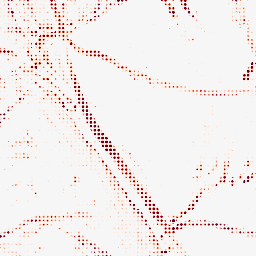
Category: morphological
Decomposition family: morphological_rect
Decomposition parameters: operation: opening
width: 10
height: 10
Upsampling method: sinc_blackman
Upsampling parameters: scale: 8
kernel_size: 4
Upsampling scale: 8